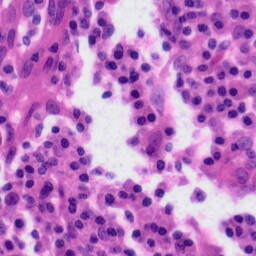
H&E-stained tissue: Tonsil